Question: I am trying to switch to Visual Studio 2013 from 2010.
One feature I use in VS2010 is the Team Members list from the Team Explorer pane. That feature is not included in Visual Studio, but is included in Team Foundation Server 2010 Power Tools, which I have installed.
Now I have installed VS2013, and also Team Foundation Server 2013 Power Tools, but I don't see the Team Members list anywhere in VS2013.
How can I get the Team Members list to show up in VS2013?
Here is what my Team Explorer pane looks like in VS 2013 and VS 2010 for me:

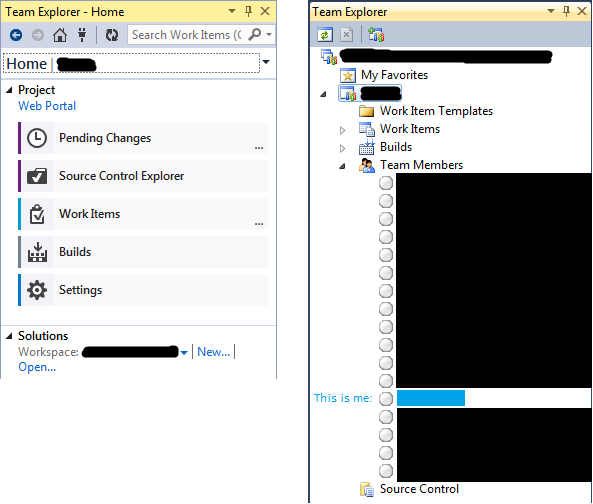
Answer: In case somebody still comes to this question, the problem probably is that your TFS version is 2010.